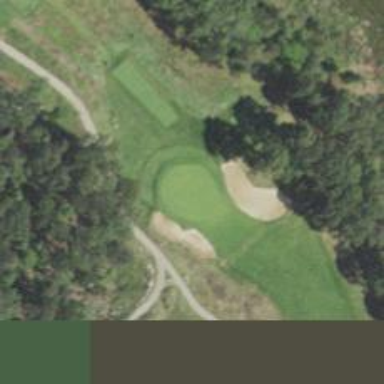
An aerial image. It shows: Golf hole.